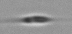
Label: Cylindrotheca_morphotype1